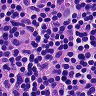
Metastatic tissue present: no